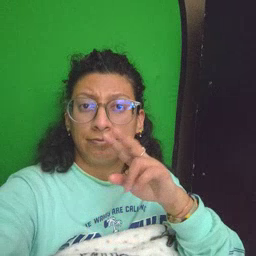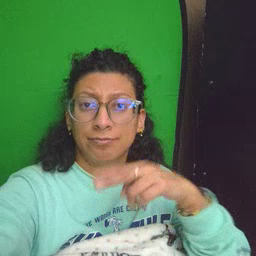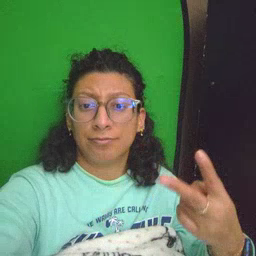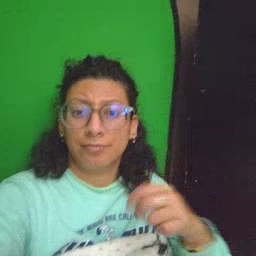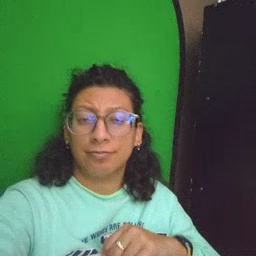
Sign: fall